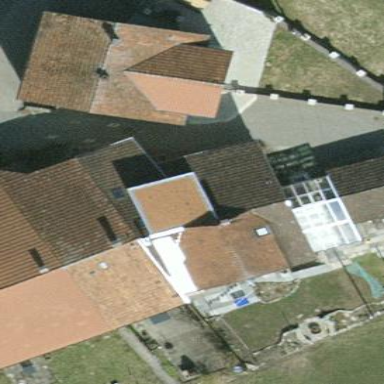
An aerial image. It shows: Terrace building.